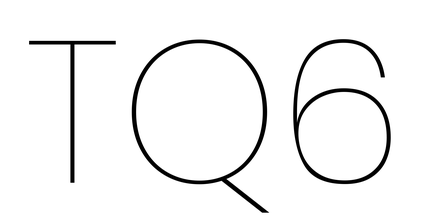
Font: Poppins-Thin